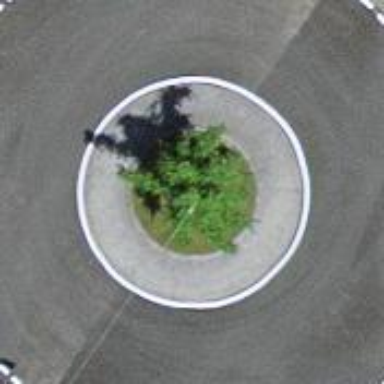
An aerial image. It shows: Tertiary road with asphalt surface leading to roundabout junction.